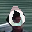
Label: 0